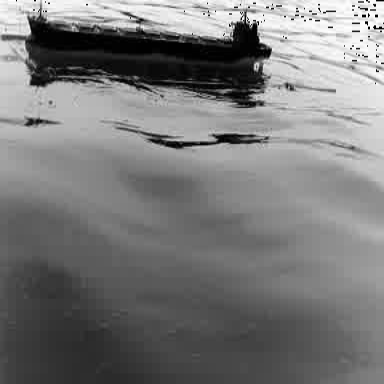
There is a liner in the infrared image.